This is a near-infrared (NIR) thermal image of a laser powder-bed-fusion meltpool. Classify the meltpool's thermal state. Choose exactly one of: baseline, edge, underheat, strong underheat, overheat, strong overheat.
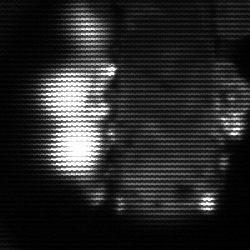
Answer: strong underheat